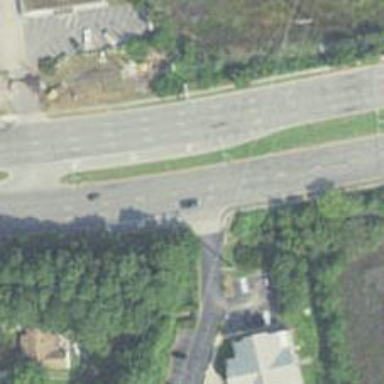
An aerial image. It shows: Primary road with asphalt surface.